Question: I have installed TFS for Visual studio 2010 on Windows Server 2012R2. ISS is already configured with IIS 6 compatibility, Static content compression and Windows authentication. But the application tier configuration failed with the following errors
'''
Error [ Application Tier ] TF255120: Compatibility mode for Internet Information Services (IIS) 6.0 is not enabled. Team Foundation Server requires this on this operating system.
Error [ Application Tier ] TF255456: You must configure Internet Information Services (IIS) to use the Static Content component. Team Foundation Server requires the Static Content component in IIS.
Error [ Application Tier ] TF255397: Windows Authentication has not been configured as a role service in Internet Information Services (IIS). Team Foundation Server requires that Windows Authentication is installed as one of the role services in IIS.
Error [ Application Tier ] TF255397: Windows Authentication has not been configured as a role service in Internet Information Services (IIS). Team Foundation Server requires that Windows Authentication is installed as one of the role services in IIS.
Error [ Application Tier ] TF255397: Windows Authentication has not been configured as a role service in Internet Information Services (IIS). Team Foundation Server requires that Windows Authentication is installed as one of the role services in IIS.
'''
I configured the IIS as in the image below

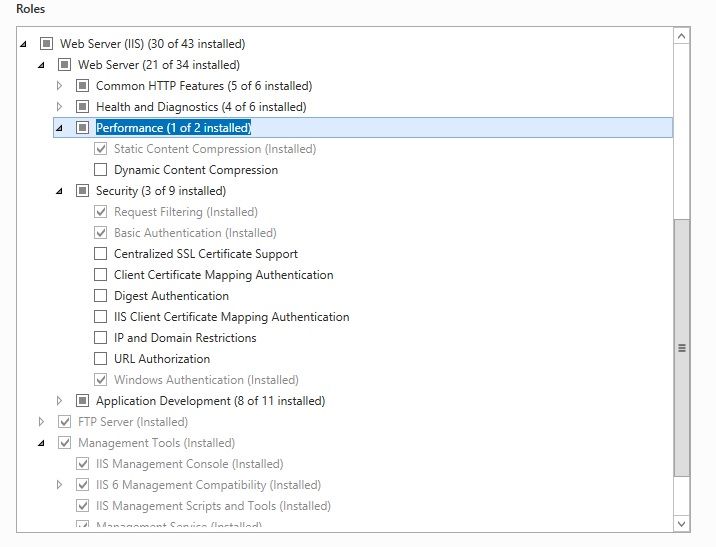
Answer: Support for IIS8 (Win8 and 2012Svr use) was added in TFS2012. (TFS2012 calls dism with the proper feature list instead of pkgmgr). <URL>.
It's available for download <URL>
Also consider using cloud TFS. It's free and avoids stuff like this: <URL>
If that's not an option and it's critical, I believe it can be hacked around. Contact me offline if that's the case (I wrote the code to make it work with IIS8). But, I still recommend TFS 2012 server :)